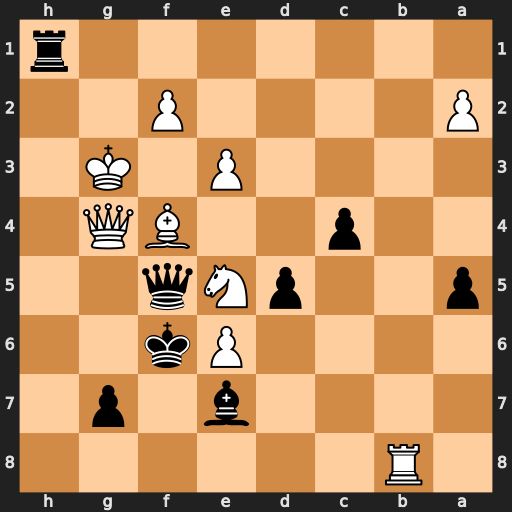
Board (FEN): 1R6/4b1p1/4Pk2/p2pNq2/2p2BQ1/4P1K1/P4P2/7r
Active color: b
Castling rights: -
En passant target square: -
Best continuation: Rg1+ Kh3 Rxg4